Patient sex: F
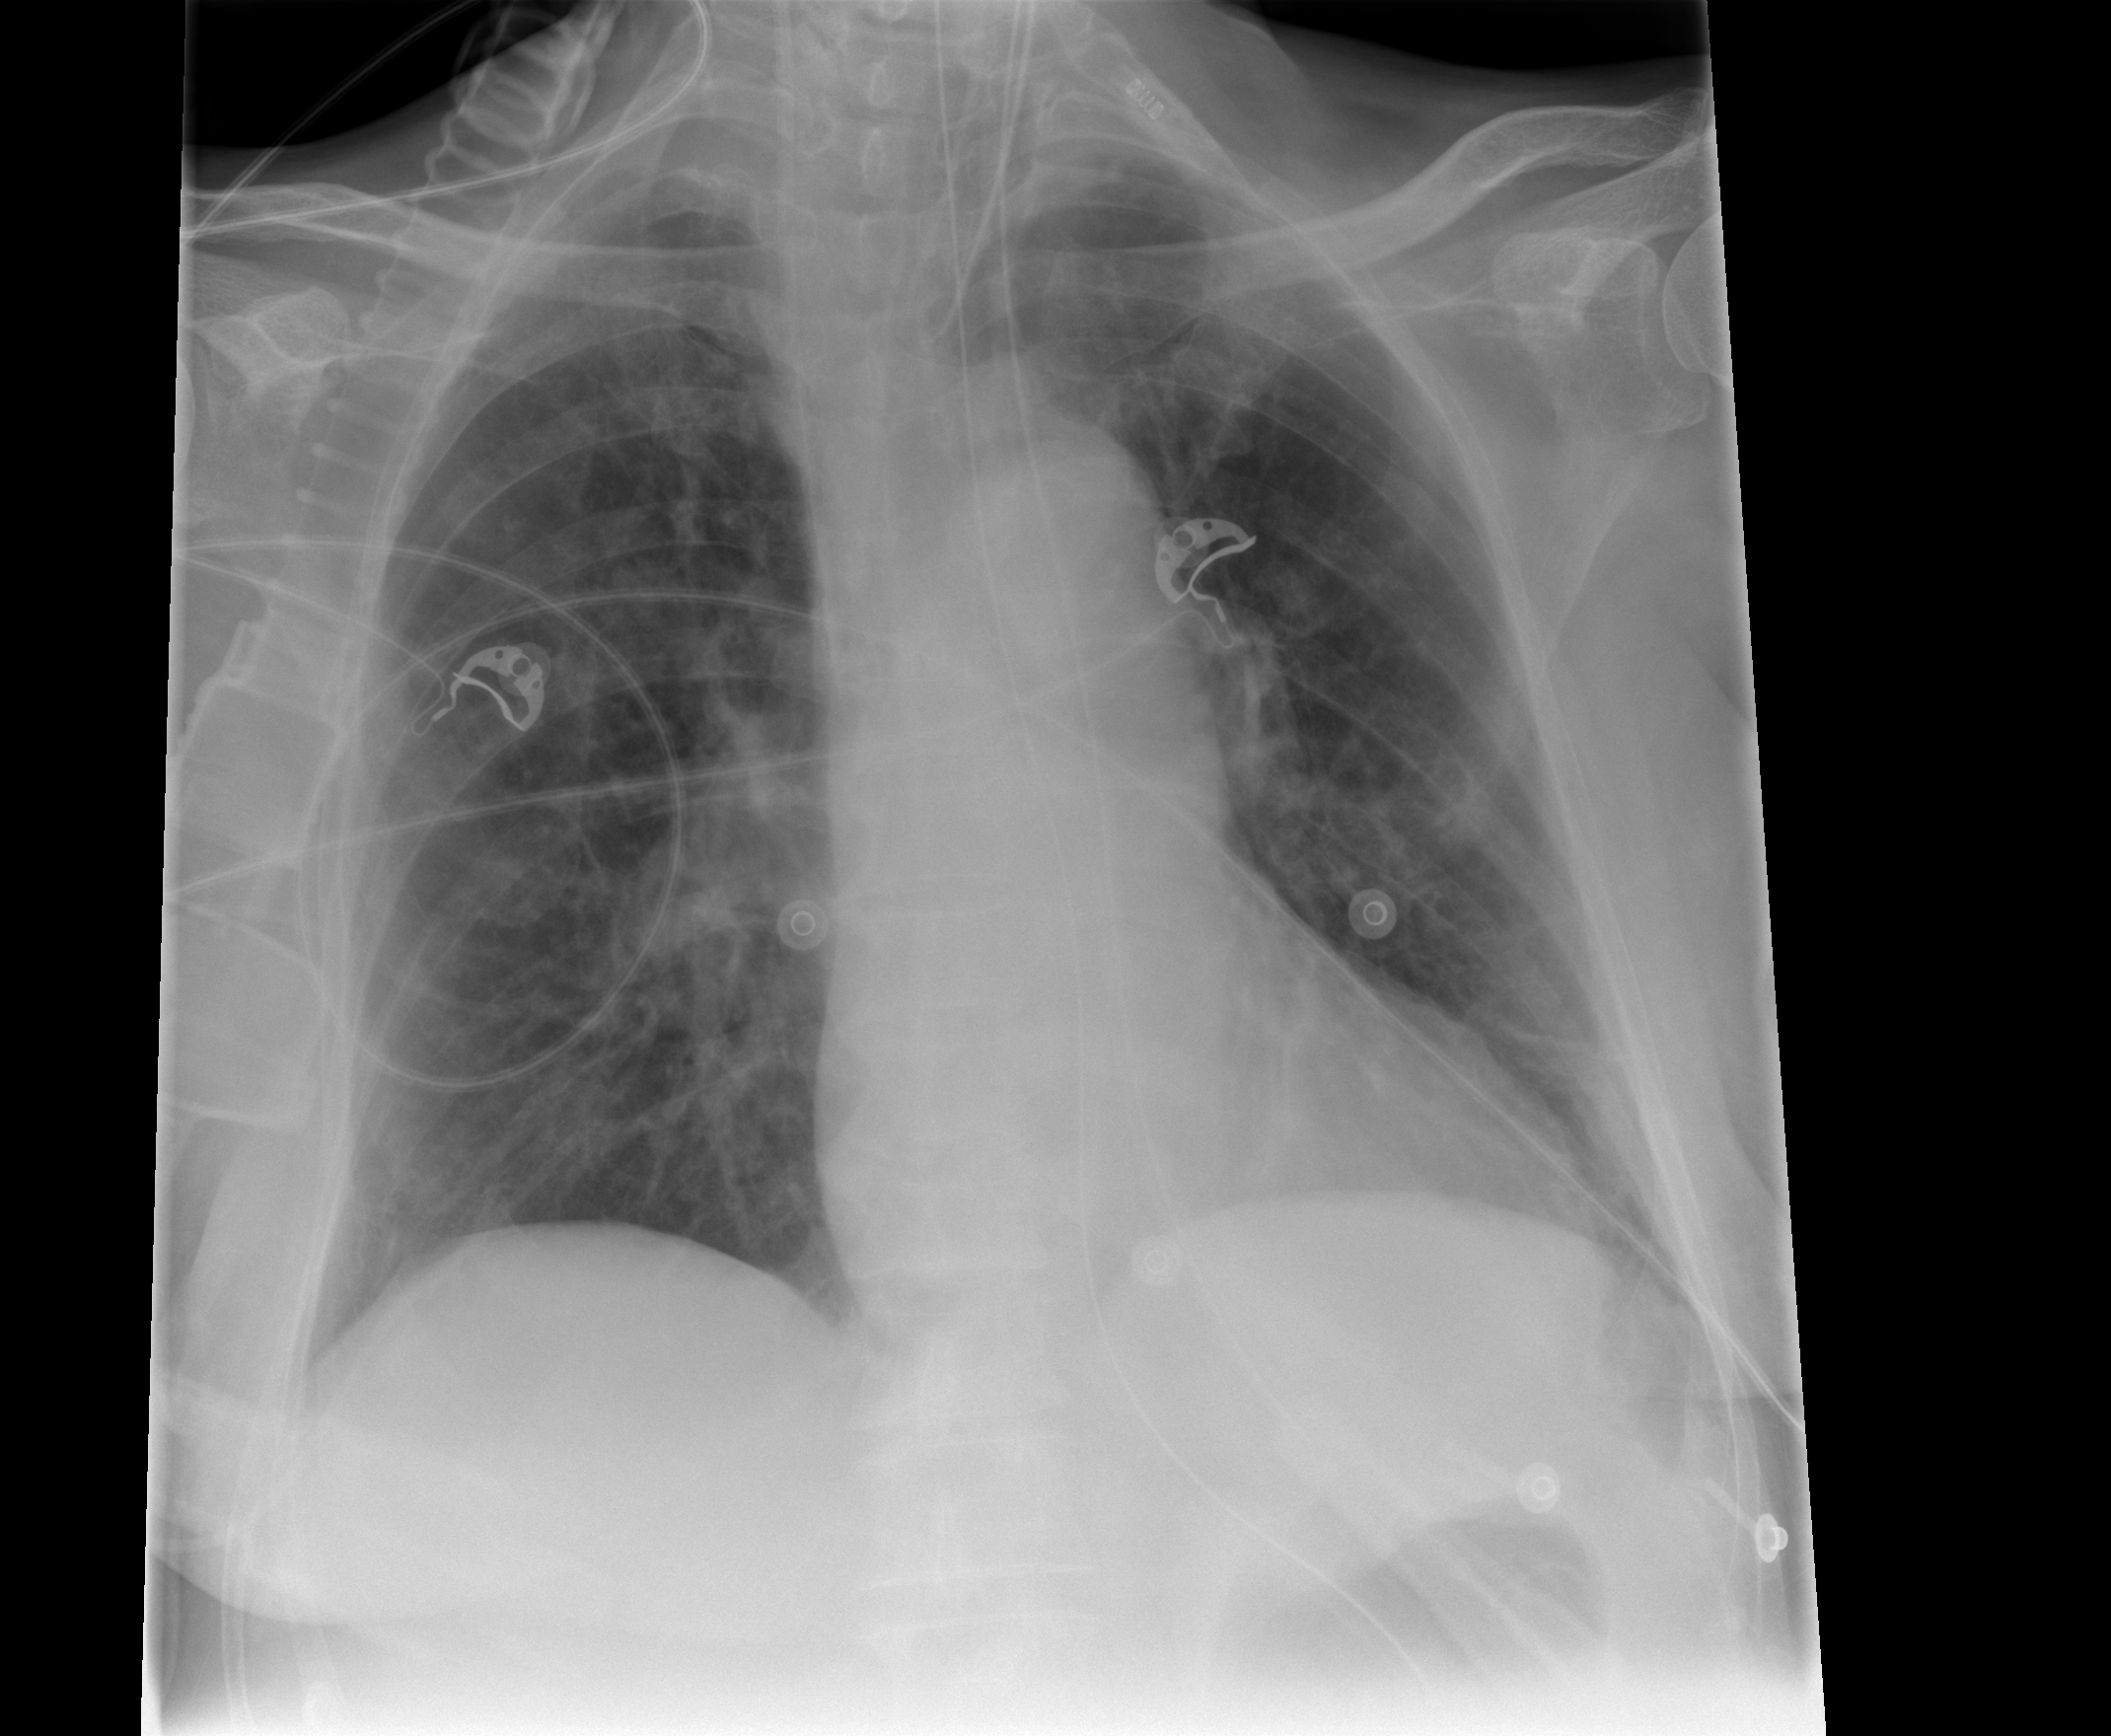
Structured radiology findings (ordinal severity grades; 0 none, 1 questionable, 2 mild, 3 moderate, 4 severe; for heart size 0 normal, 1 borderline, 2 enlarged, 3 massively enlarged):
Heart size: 2
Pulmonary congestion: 0
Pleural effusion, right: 0
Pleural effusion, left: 0
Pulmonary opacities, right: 2
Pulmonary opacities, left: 0
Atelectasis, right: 0
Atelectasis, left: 0